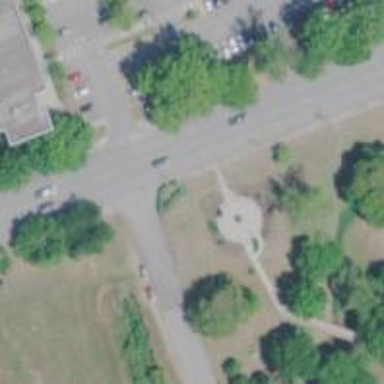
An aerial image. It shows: Historic memorial.